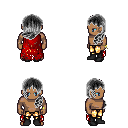
a pixel art fantasy rpg character, male body template, human, dark skin, red tattered cape, gold greaves, gray left-swept hairstyle, bracelets, black shoes, four views (front, back, left, right), 2x2 character sprite sheet, small pixel art, hard edges, no anti-aliasing